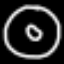
Label: donut